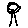
Label: tree